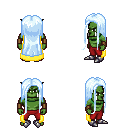
a pixel art fantasy rpg character, male body template, orc, green skin, yellow cape, red pants, white cyan extra-long hairstyle, leather bracers, metal boots, four views (front, back, left, right), 2x2 character sprite sheet, small pixel art, hard edges, no anti-aliasing